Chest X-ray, AP view. Patient: 60 years old, sex M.
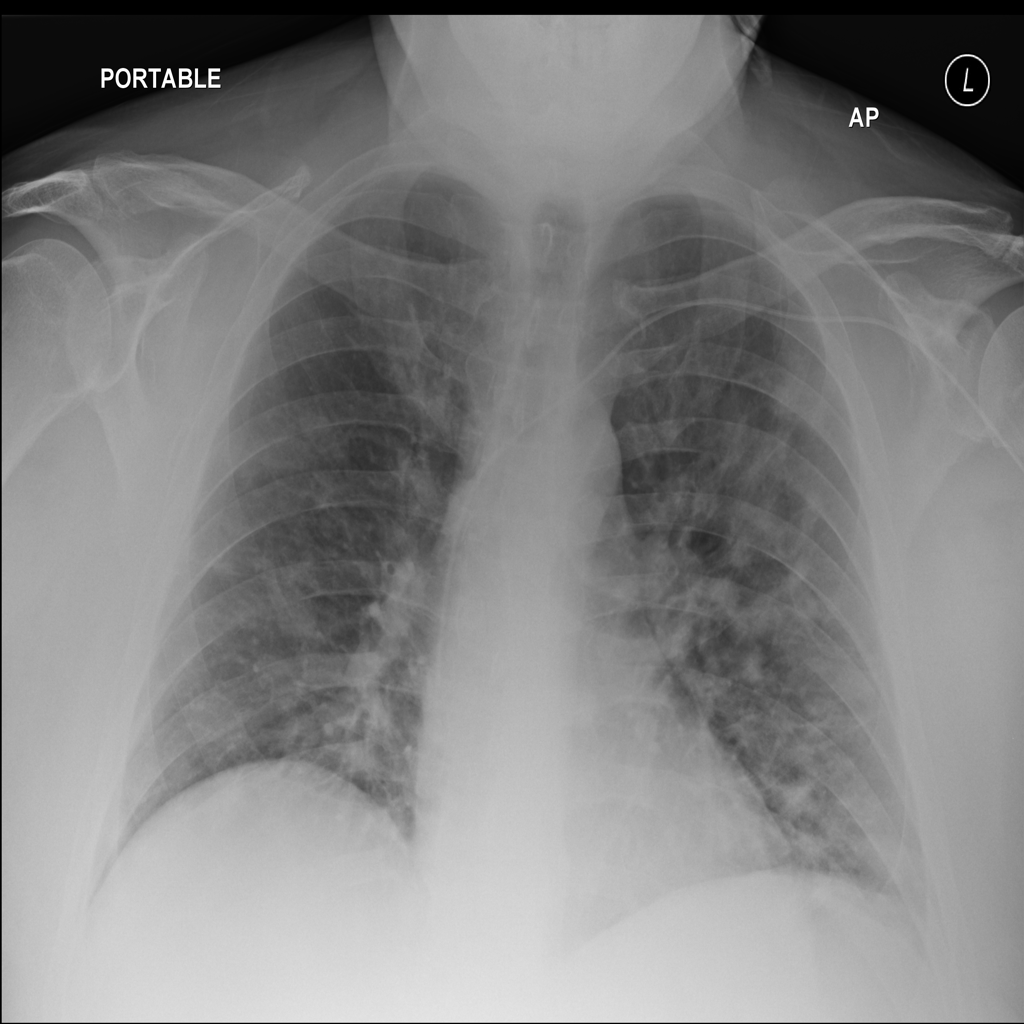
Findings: Nodule